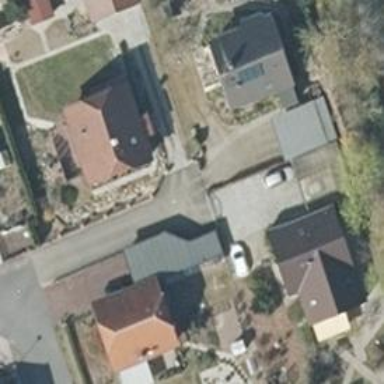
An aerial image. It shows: Turning circle on the road.